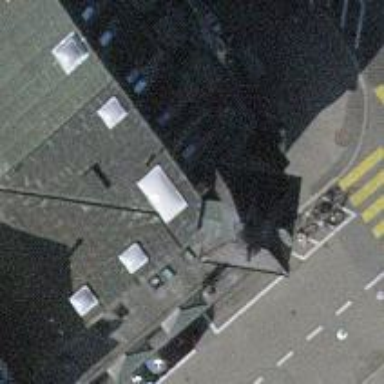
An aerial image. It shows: Café.